Aerial crown-view tile of a tropical tree (Barro Colorado Island, Panama), acquired 20241014:
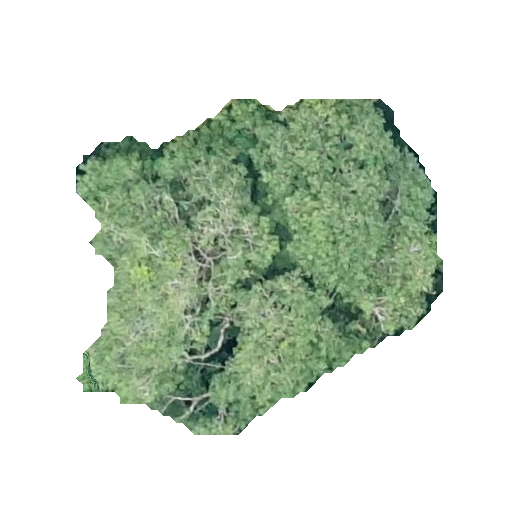
Species: Handroanthus guayacan
GBIF accepted scientific name: Handroanthus guayacan
Crown area: 140.242 m²